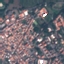
Label: Residential